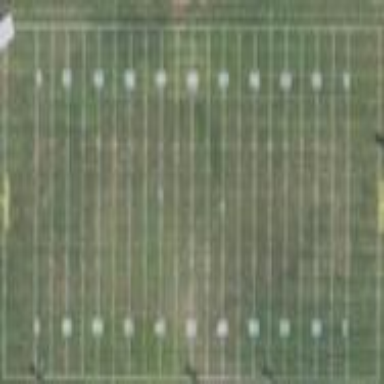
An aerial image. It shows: American football pitch.